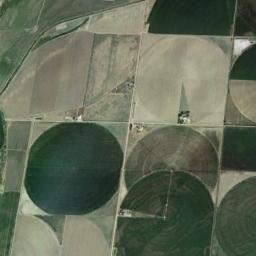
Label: circular_farmland